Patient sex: M
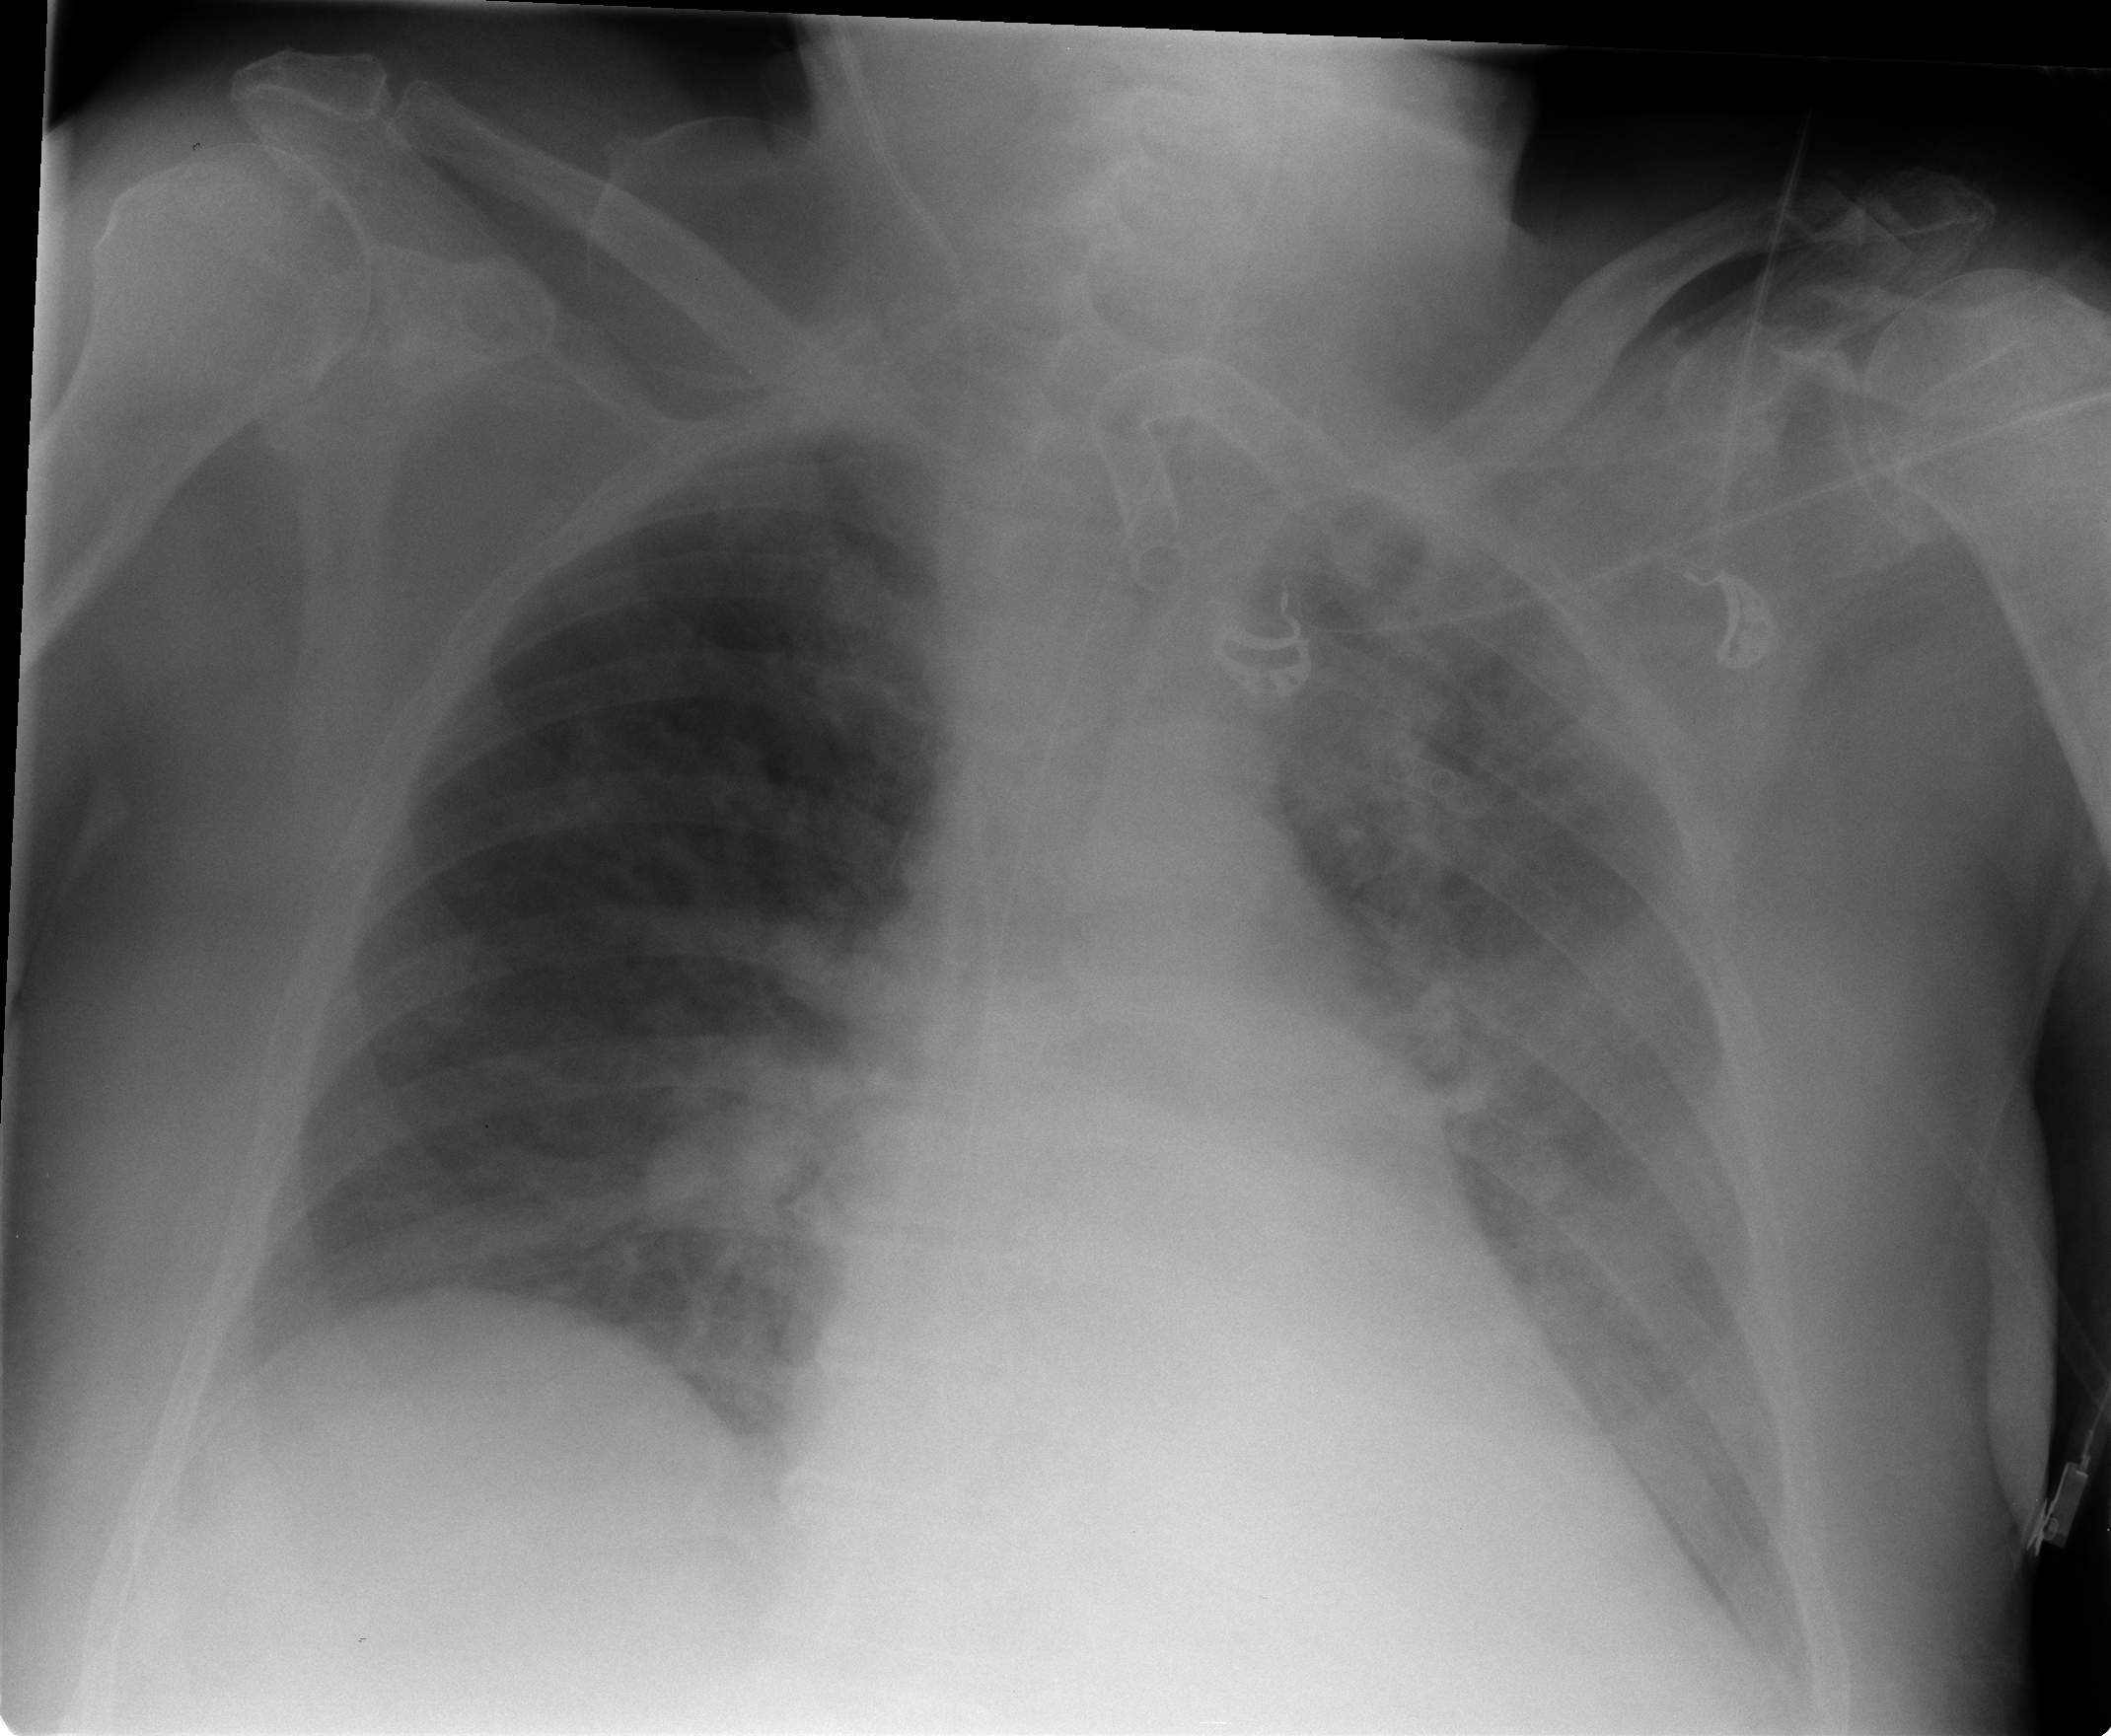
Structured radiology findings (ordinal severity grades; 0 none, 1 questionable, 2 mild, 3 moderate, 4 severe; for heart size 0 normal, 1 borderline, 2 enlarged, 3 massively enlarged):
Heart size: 2
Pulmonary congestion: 2
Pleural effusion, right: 0
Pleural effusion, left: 2
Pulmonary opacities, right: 0
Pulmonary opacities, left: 2
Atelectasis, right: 0
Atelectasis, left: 0